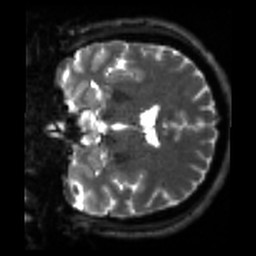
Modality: sbref
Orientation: coronal
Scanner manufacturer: siemens
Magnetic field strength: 3 T
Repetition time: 4 s
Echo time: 0.0594 s